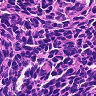
Metastatic tissue present: no